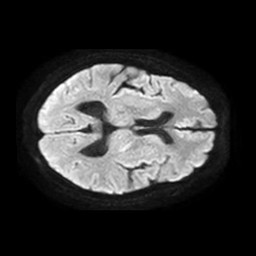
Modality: TRACE
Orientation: axial
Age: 64
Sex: female
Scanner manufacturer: philips
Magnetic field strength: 1.5 T
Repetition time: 3.136 s
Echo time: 0.06922 s